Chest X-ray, PA view. Patient: 14 years old, sex F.
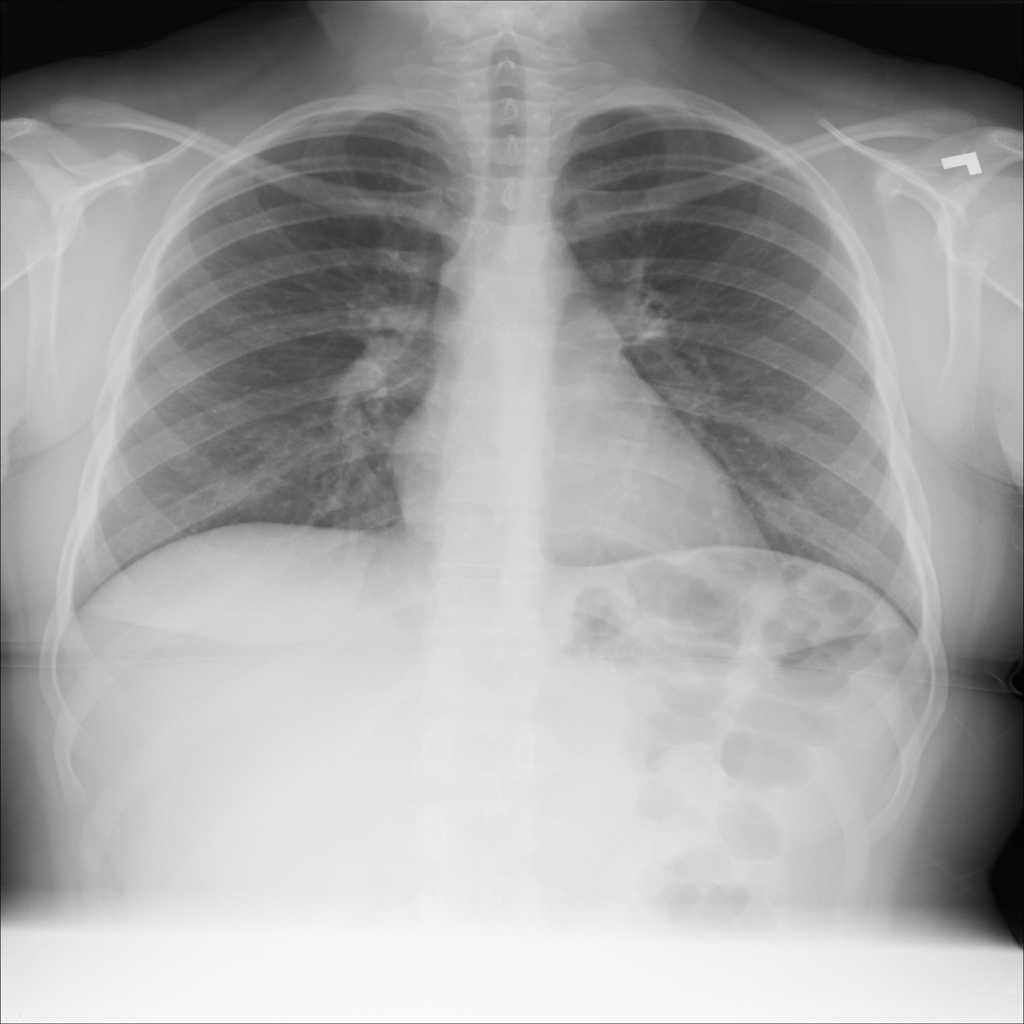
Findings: No Finding